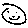
Label: smiley face